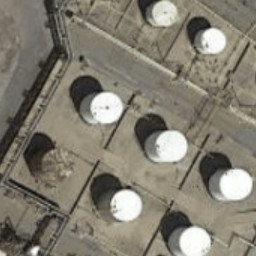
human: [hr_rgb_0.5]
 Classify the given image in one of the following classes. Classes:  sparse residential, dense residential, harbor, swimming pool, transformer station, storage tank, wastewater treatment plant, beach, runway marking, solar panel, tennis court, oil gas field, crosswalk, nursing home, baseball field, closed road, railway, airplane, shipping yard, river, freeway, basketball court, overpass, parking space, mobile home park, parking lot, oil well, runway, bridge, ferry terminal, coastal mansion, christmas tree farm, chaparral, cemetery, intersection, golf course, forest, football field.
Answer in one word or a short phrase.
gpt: storage tank